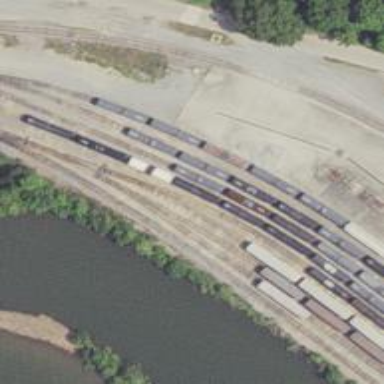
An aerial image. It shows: Railway yard.